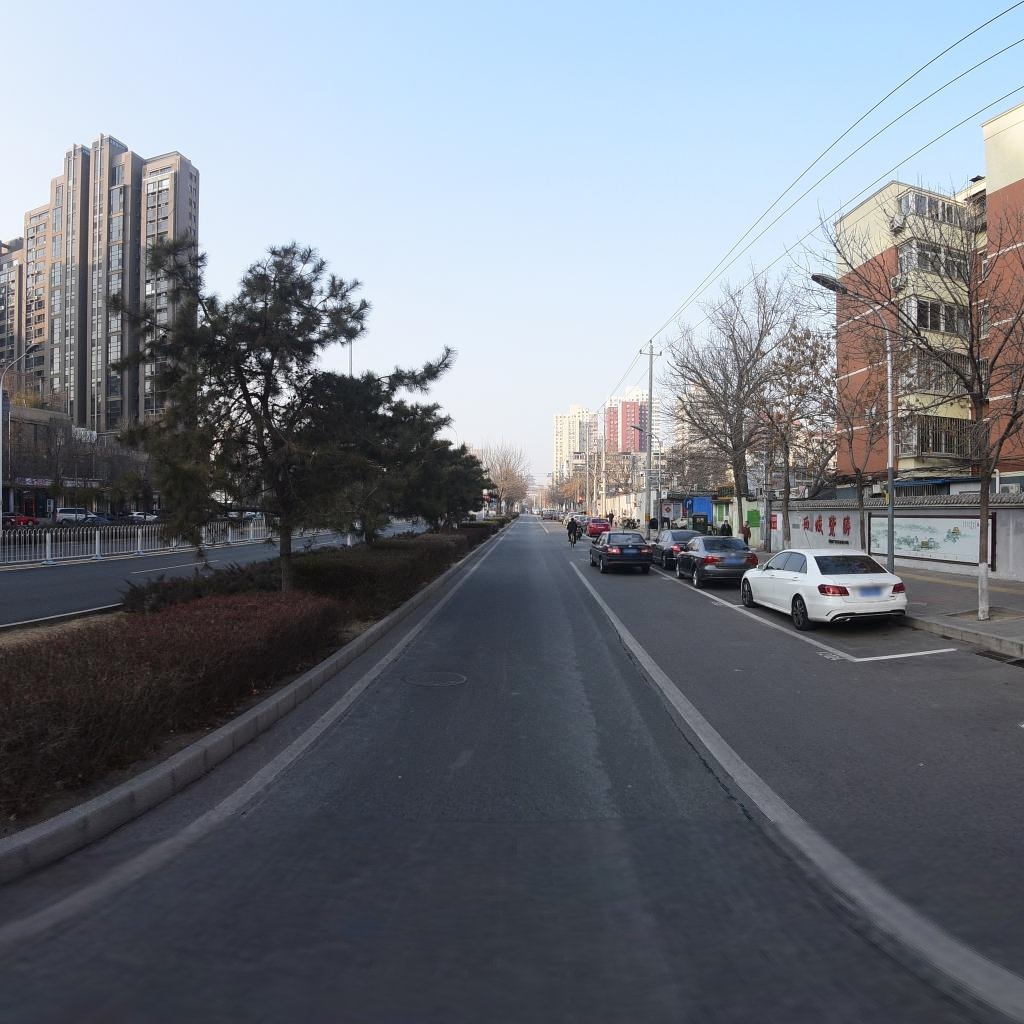
Region: Xicheng
Road damage annotations: longitudinal crack, manhole cover